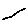
Label: line